Field crop: maize
Growth stage: 2
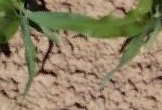
Species: maize